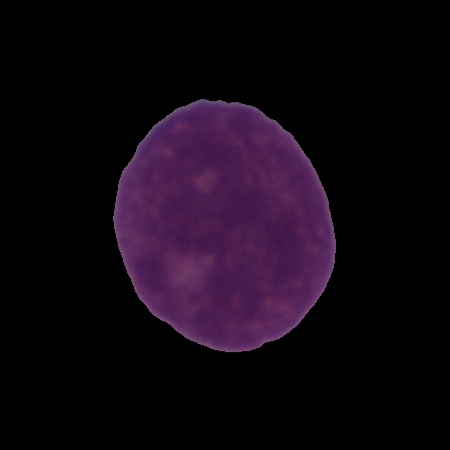
Label: cancer